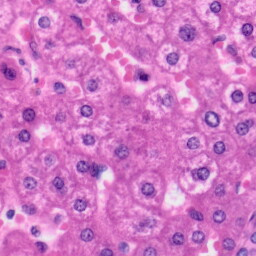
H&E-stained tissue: Liver